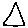
Label: triangle